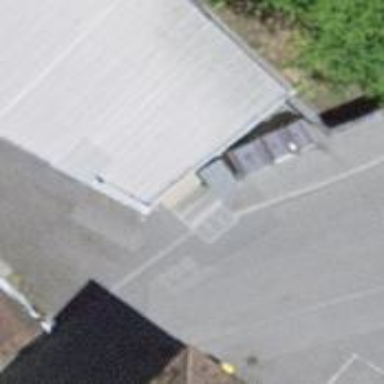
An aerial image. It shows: Recycling container at amenity designated for recycling.